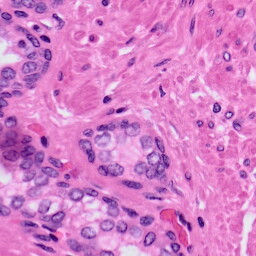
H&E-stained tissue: Prostate